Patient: sex M, age 21
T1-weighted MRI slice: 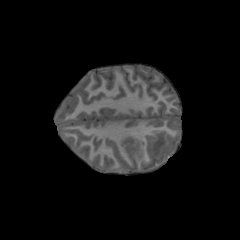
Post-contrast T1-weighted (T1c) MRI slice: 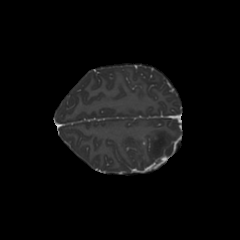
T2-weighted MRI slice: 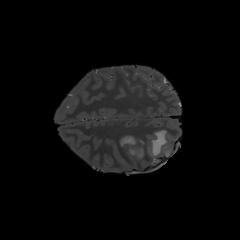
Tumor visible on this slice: yes
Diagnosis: Glioblastoma, IDH-wildtype
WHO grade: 4